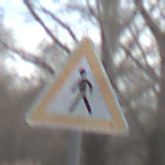
Verkehrszeichen: FussgaengerRechts
Umgebung: Outdoor, Nature
Tageszeit: MorningAfternoon
Wetter: PartlyCloudy
Licht: Natural
Jahreszeit: NotSpecified
Kontrast: HighContrast